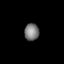
Tissue: lung
Cell type: Epithelial cells
Senescence score: 0.1427
Nuclear area (px): 244
Mean DAPI intensity: 122.41